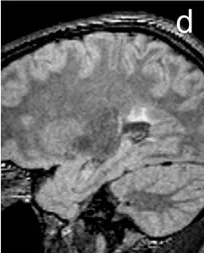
Initial MRI of the brain demonstrating rather typical finding of demyelinating disease fulfilling McDonald diagnostic criteria for multiple sclerosis. (b,d) 3D fluid-attenuated inversion recovery (FLAIR) images of the brain in the sagittal plane. Image (d) shows some of the other smaller lesions near the trigone of the left lateral ventricle.
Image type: radiology (mri)